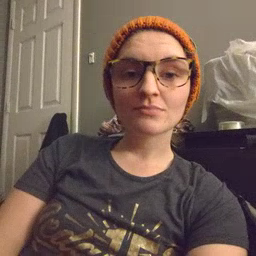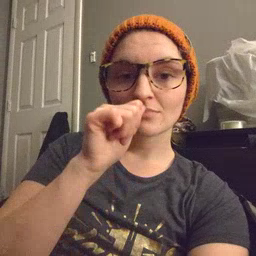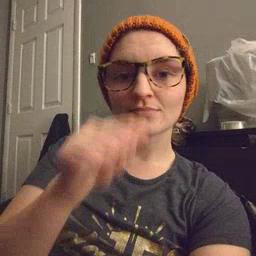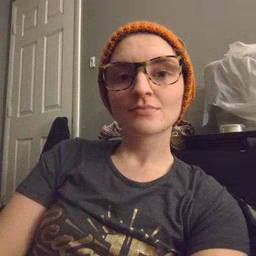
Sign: nuts